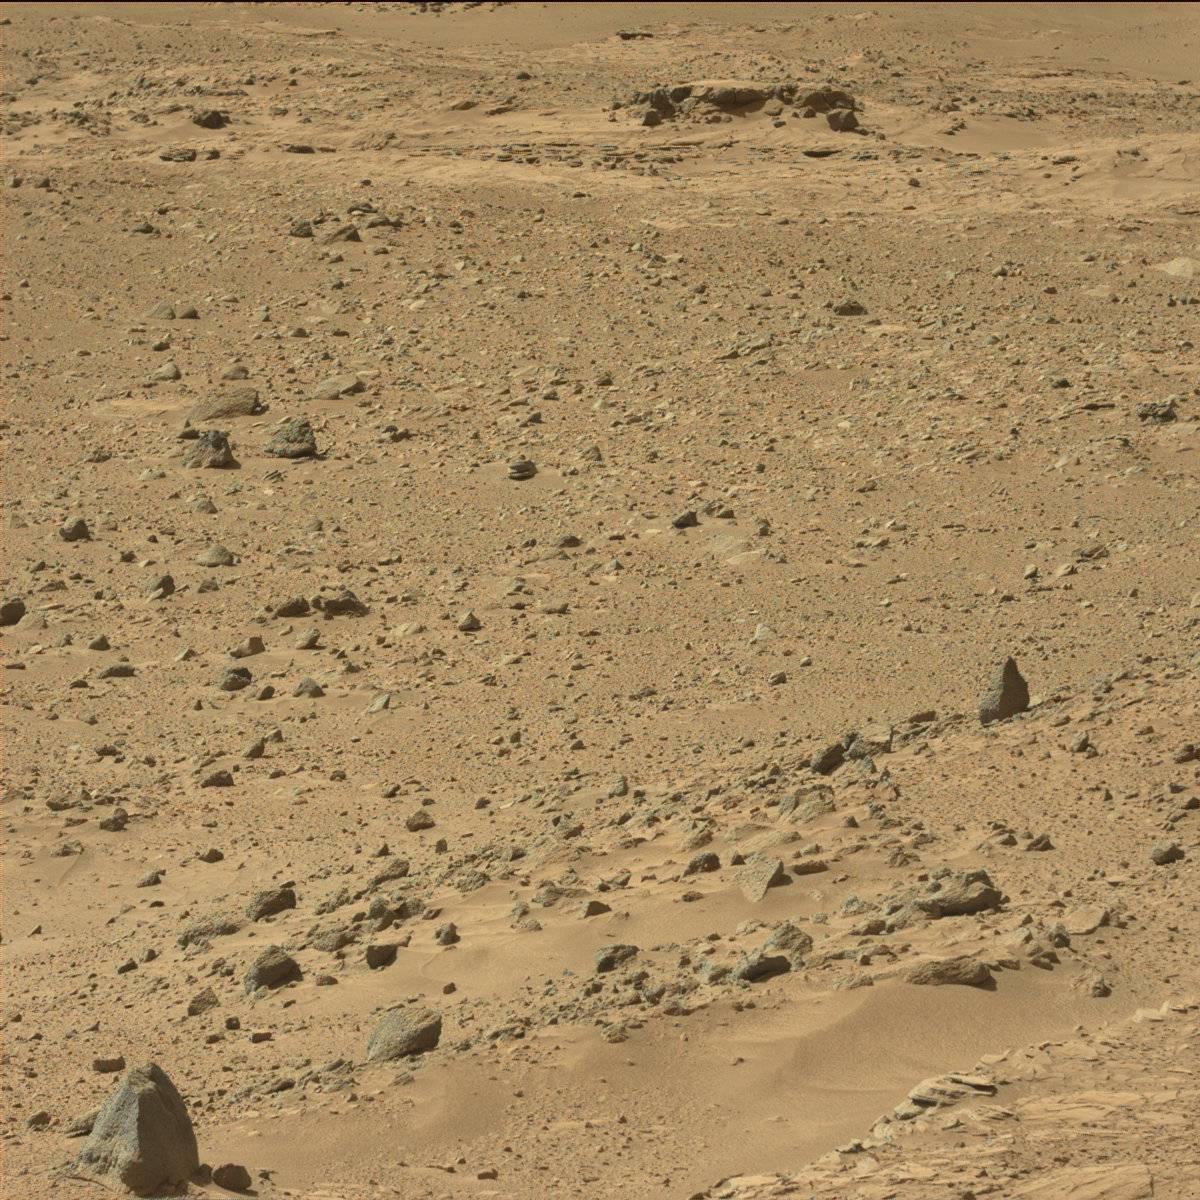
Terrain classes present: Bedrock, Rock, Sand / Soil